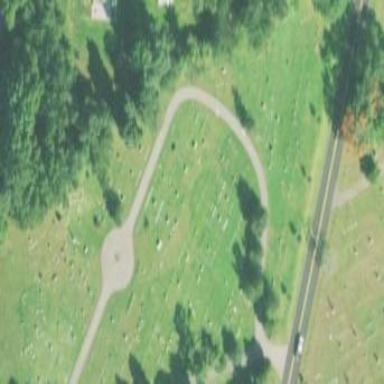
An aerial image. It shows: Private cemetery with magic category designation.